Question: Rather than <URL>, I want to add one!
I have a console application project (BuildTest1) that references a second class library project (ClassLibrary1). The Visual Studio solution looks like this:

I have a class library project that has an app.config. I want this .config file copied to the referring project's output, just like the .dll and .pdb files are. The config file for the class library is copied to the class library output directory as 'ClassLibrary1.dll.config'
I've tried adding this to the .exe project's .csproj file but it doesn't seem to make any difference:
'''
<PropertyGroup>
<AllowedReferenceRelatedFileExtensions>
.pdb;
.xml;
.config
</AllowedReferenceRelatedFileExtensions>
</PropertyGroup>
'''
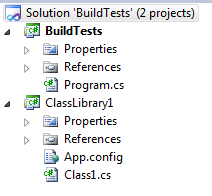
Answer: I was so close... I tracked this down to the MSBuild <URL> task that is called from the ResolveAssemblyReferences target in Microsoft.Common.targets. This is what populates the ReferenceCopyLocalPaths item.
So looking at the pattern of files it was matching I discovered that the file extension .dll.config (rather than just .config) did the trick:
'''
<PropertyGroup>
<AllowedReferenceRelatedFileExtensions>
.pdb;
.xml;
.dll.config
</AllowedReferenceRelatedFileExtensions>
</PropertyGroup>
'''